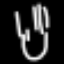
Label: fork